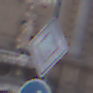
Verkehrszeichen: Vorfahrtsstrasse
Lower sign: VorgeschriebeneFahrtrichtungRechts
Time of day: SunriseSunset
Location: Outdoor (Urban)
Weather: PartlyCloudy
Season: NotSpecified
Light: Natural